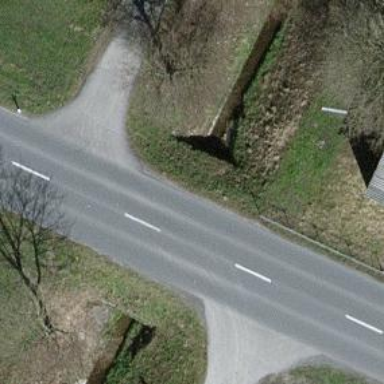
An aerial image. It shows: Culvert tunnel that serves as drain for the waterway.